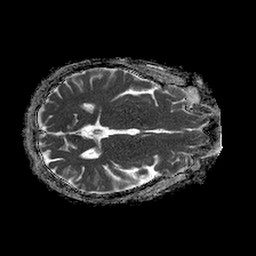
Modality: ADC
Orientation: axial
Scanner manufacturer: philips
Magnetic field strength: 1.5 T
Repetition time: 4.6 s
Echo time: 0.08517 s